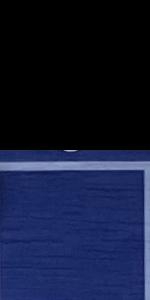
Label: Empty